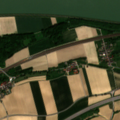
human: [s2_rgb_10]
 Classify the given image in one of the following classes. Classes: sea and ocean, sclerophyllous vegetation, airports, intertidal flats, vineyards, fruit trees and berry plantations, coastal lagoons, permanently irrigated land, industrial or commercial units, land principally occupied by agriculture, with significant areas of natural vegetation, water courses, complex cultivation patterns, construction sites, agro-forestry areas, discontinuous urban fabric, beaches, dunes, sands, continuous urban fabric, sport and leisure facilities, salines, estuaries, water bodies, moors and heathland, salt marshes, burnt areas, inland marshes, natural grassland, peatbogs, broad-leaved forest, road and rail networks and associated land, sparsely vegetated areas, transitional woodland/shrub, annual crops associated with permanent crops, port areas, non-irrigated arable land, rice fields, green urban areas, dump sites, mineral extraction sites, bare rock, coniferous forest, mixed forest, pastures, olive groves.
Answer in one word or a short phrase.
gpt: non-irrigated arable land, complex cultivation patterns, broad-leaved forest, water courses